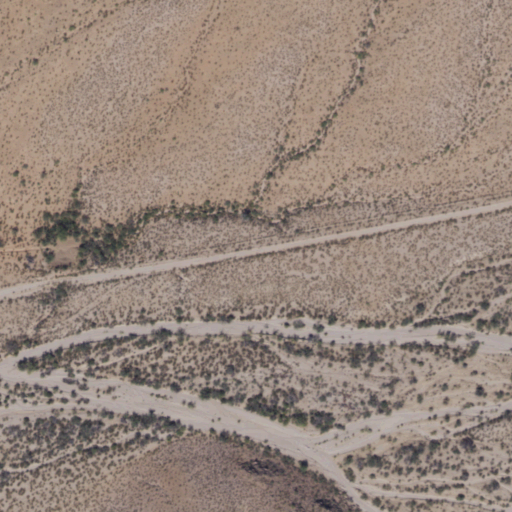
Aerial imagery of valley in Arizona named Powers Canyon containing grassland and shrub